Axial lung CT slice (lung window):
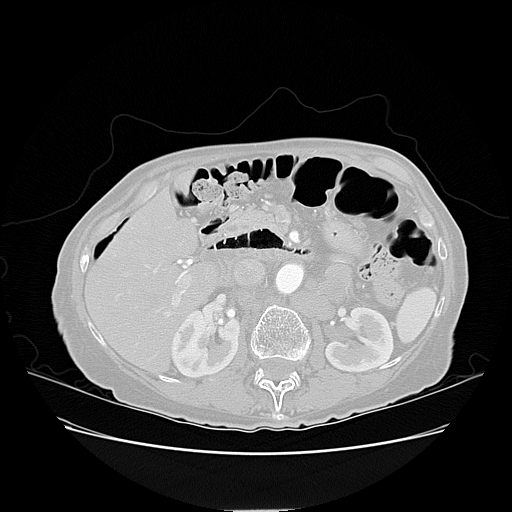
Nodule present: no